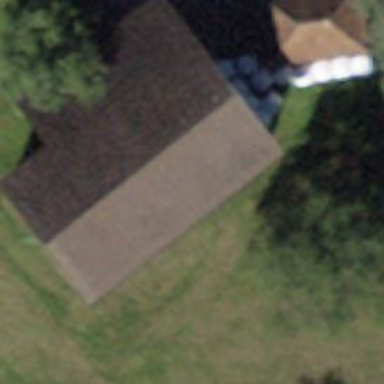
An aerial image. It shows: Farm auxiliary building with gabled roof.